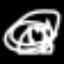
Label: pencil